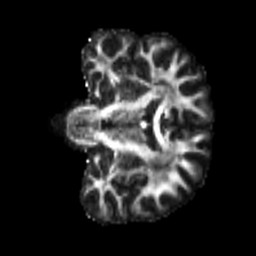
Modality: FA
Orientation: coronal
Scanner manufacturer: siemens
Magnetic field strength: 3 T
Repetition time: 4 s
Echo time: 0.0594 s